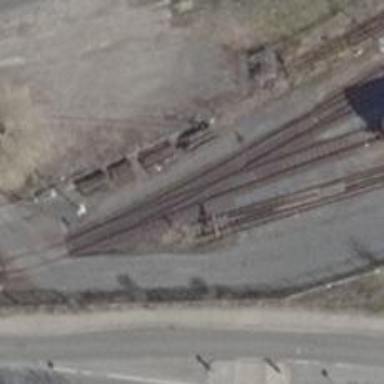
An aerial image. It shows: Railway switch.